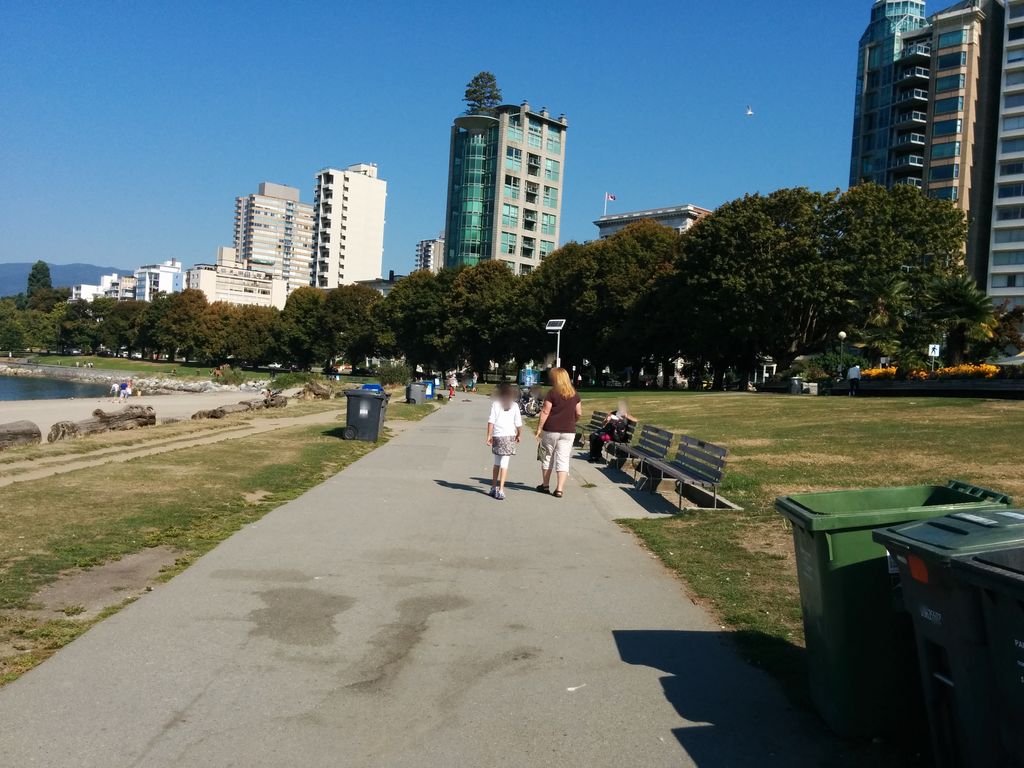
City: vancouver